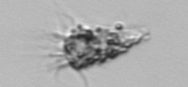
Label: Tintinnina